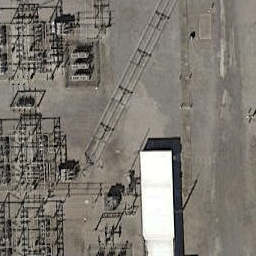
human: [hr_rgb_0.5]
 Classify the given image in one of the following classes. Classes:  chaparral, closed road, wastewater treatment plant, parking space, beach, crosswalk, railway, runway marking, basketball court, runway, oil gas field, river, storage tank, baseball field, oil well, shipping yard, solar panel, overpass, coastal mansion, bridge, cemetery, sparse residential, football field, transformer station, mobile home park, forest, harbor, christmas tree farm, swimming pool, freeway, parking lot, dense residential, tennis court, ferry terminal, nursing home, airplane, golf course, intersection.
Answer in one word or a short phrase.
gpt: transformer station